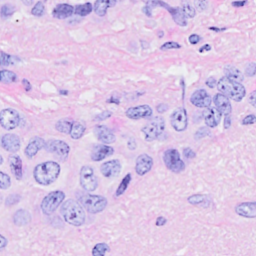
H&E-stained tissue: Breast